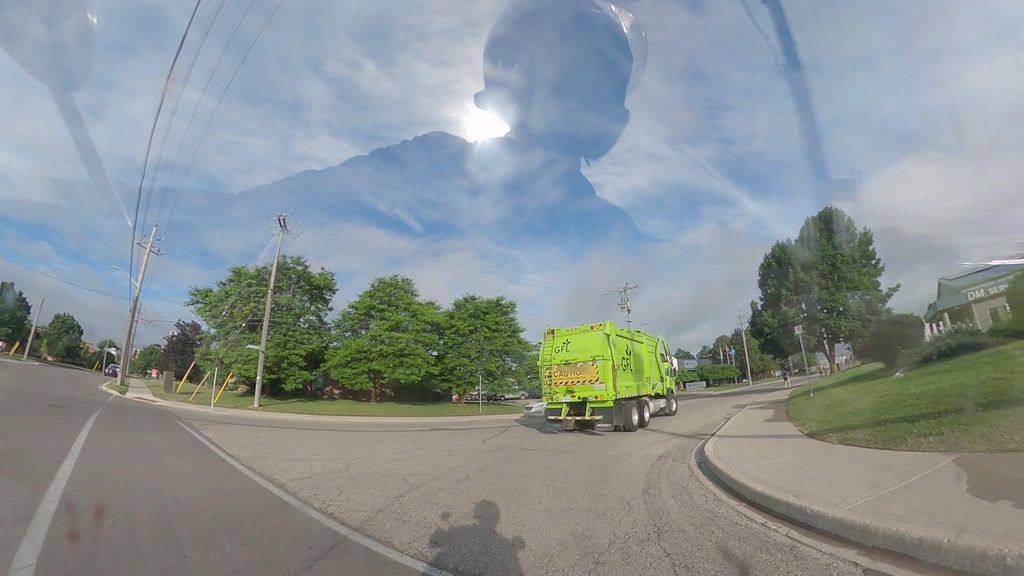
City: kitchener-waterloo